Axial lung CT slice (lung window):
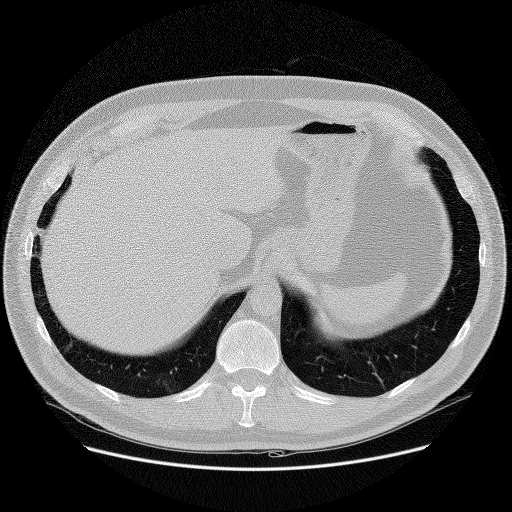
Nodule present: no